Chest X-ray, PA view. Patient: 45 years old, sex M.
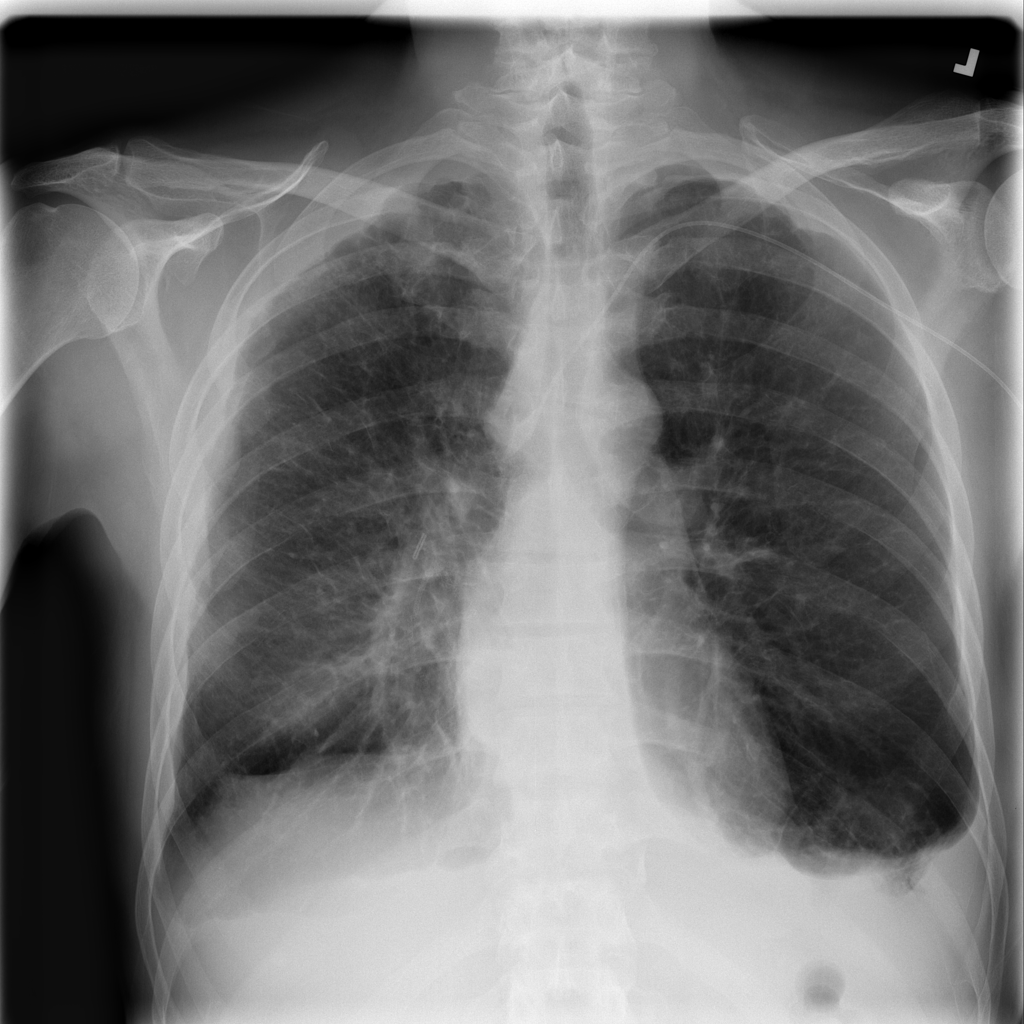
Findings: Effusion, Mass